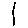
Label: line